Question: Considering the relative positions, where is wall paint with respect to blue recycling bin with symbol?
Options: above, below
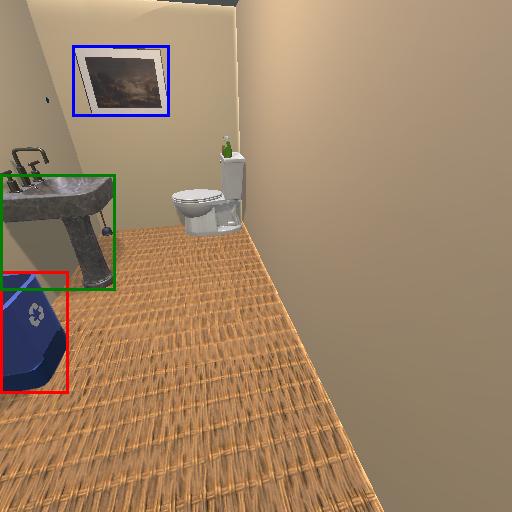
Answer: above